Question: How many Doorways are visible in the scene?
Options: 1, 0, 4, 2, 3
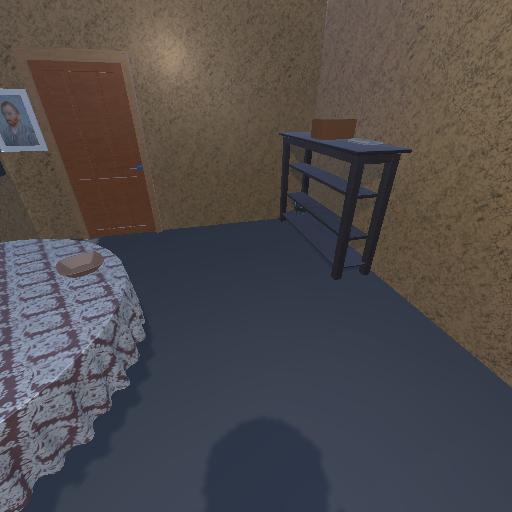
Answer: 1